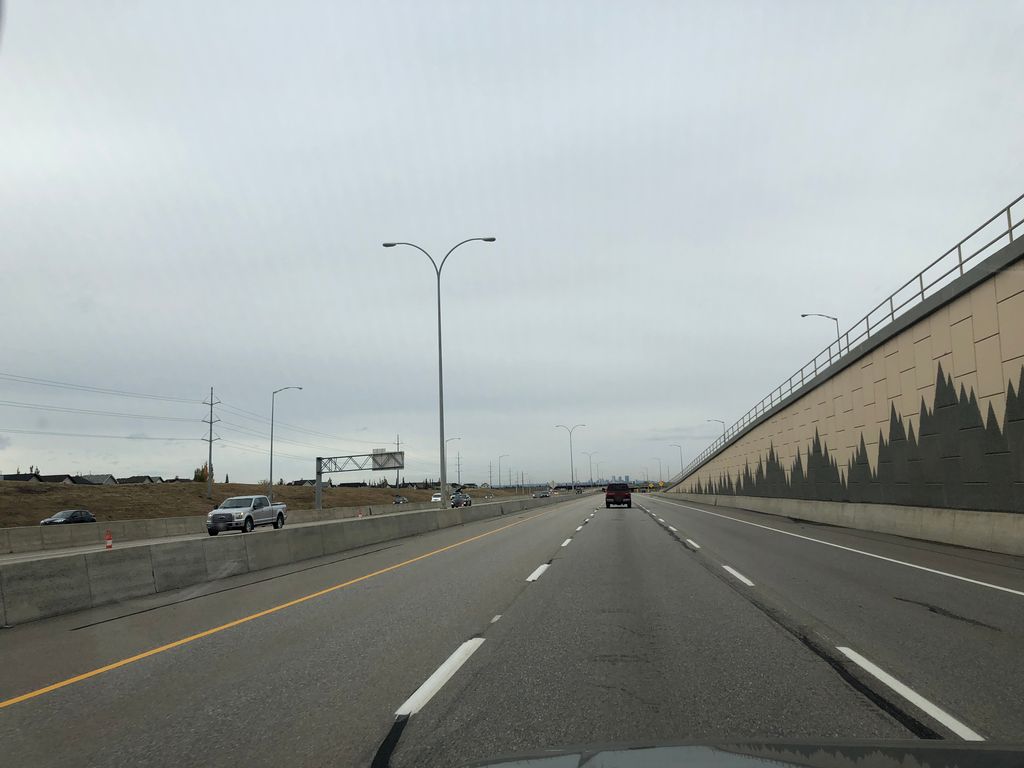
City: calgary